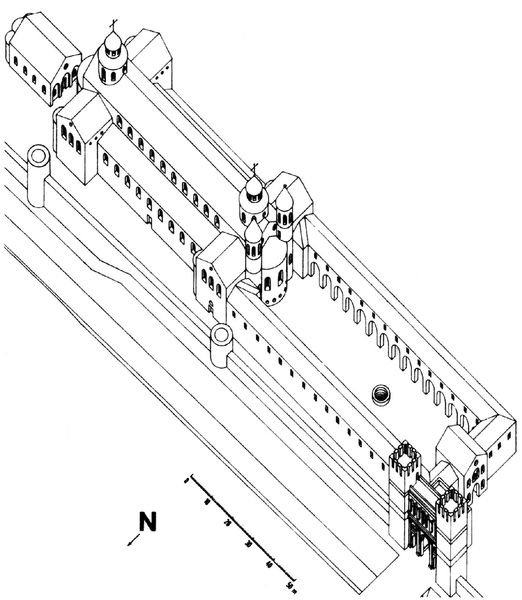
Titel: Kölner Dom, Bau VII, Rekonstruktion
Schlagwörter: weiß, fenster, schwarz, skizze, zeichnung, blick, dach, haus, schloss, weg, architektur, häuser, norden, kirche, wege, brunnen, turm, bogen, studie, mauer, hof, vogelperspektive, tor, aufsicht, oben, bögen, eingang, innenhof, burg, kloster, kreuz, türme, fenter, dom, draufsicht, entwurf, kathedrale, plan, laubengang, massstab, rundgang, lageplan, maß, genordet, nord, zeuchnung, kurche, nordpfeil, n, innenhif, hofh, kurchturm, rundgnag